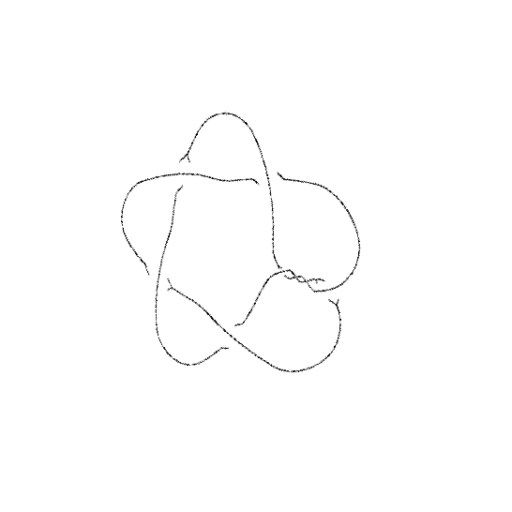
Crossing number: 8